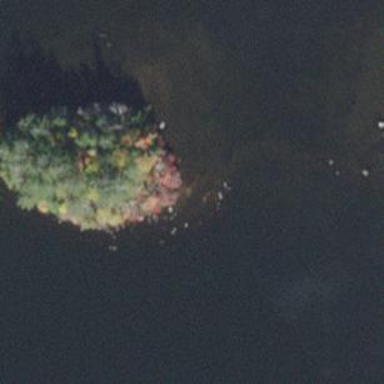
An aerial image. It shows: Island covered with woodland.